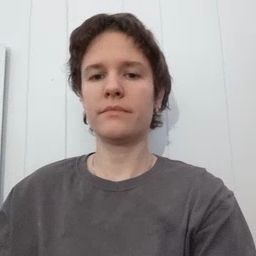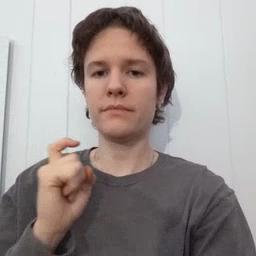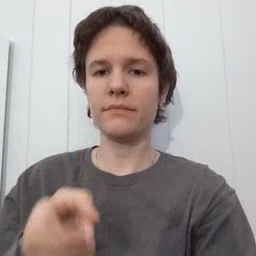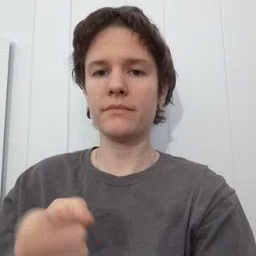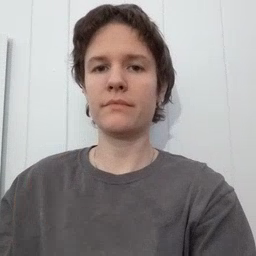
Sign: gift